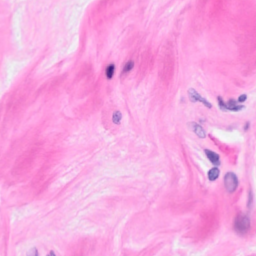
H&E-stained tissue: Breast